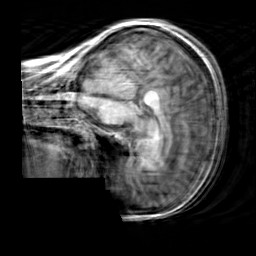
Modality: T1w
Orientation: sagittal
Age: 21
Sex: female
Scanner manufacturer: siemens
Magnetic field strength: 3 T
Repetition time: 2.3 s
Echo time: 0.00303 s